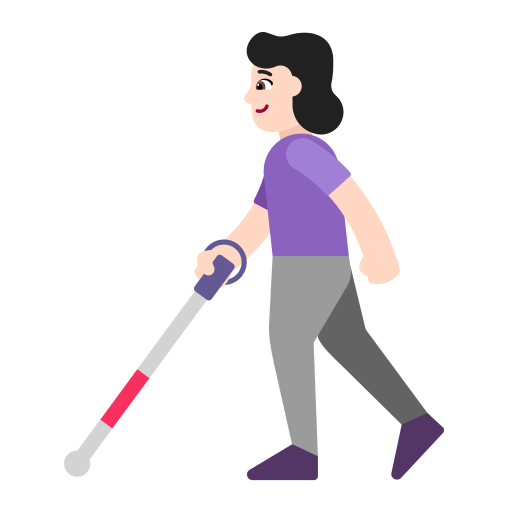
woman with white cane flat light